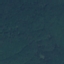
Label: Forest